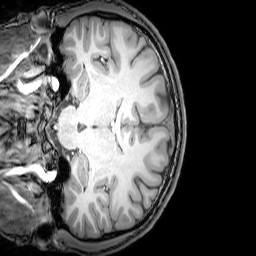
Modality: T1w
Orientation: coronal
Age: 24
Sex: male
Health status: healthy
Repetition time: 0.081 s
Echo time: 0.037 s